Field crop: maize
Growth stage: 1
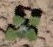
Species: chenopodium